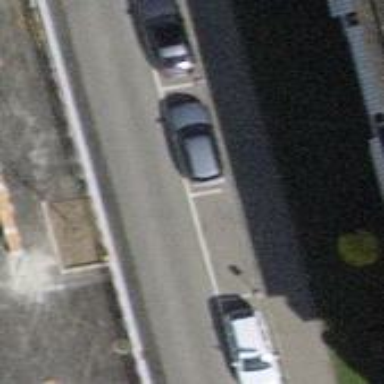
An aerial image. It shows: Parking lane with asphalt surface.